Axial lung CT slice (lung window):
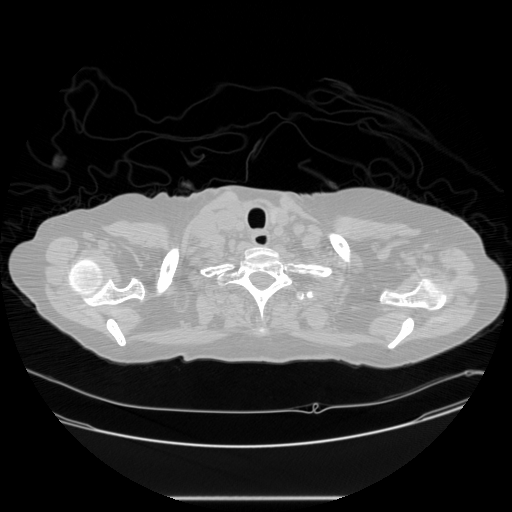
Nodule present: no